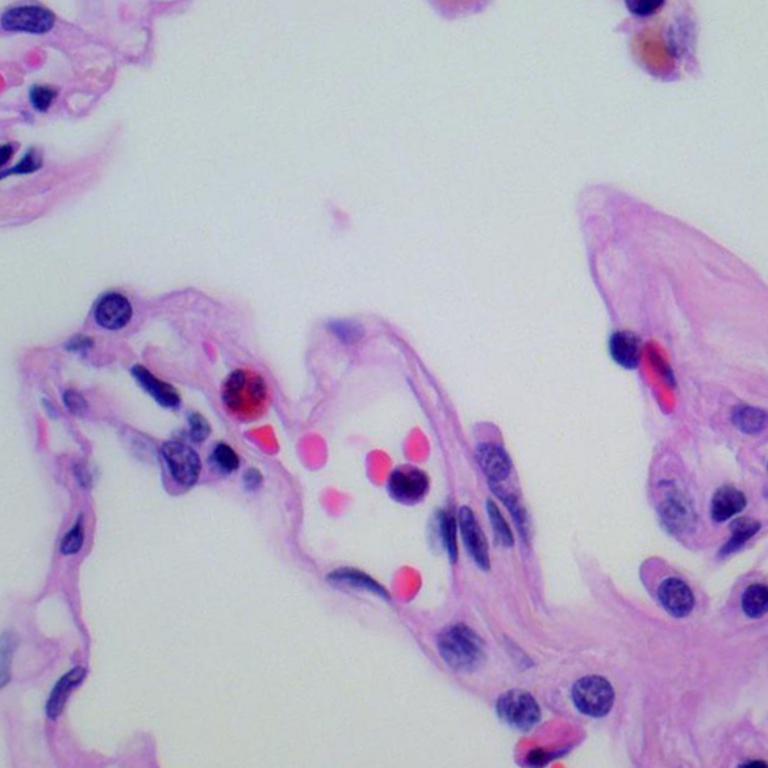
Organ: lung
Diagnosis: benign